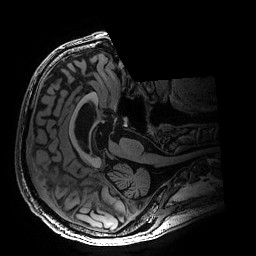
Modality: T1w
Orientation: axial
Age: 71
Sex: male
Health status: healthy
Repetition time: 2.53 s
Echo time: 0.0034 s